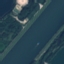
Land use / land cover class: River